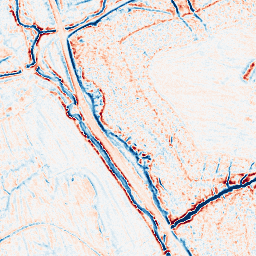
Category: edge_preserving
Decomposition family: bilateral
Decomposition parameters: d: 9
sigma_color: 75
sigma_space: 50
Upsampling method: bspline
Upsampling parameters: scale: 8
Upsampling scale: 8